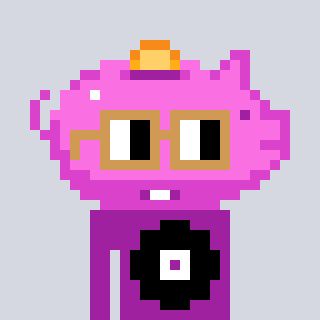
a pixel art character with square brown glasses, a piggybank-shaped head and a magenta-colored body on a cool background